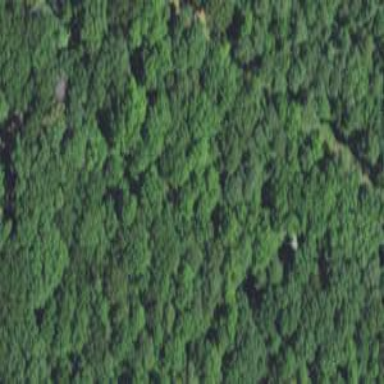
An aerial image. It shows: Mixed woodland area with variety of leaf types and cycles.